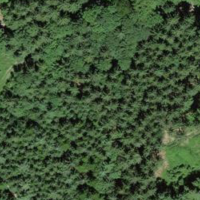
EUNIS habitat code: 43
Species observed at this site:
Impatiens parviflora